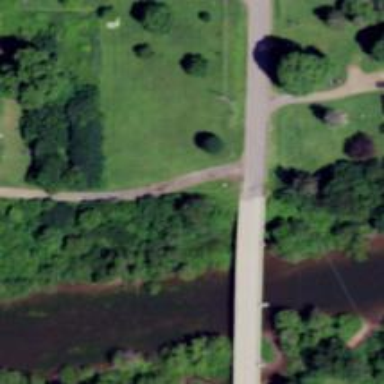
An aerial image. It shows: Tertiary road passing over bridge.